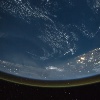
Label: water